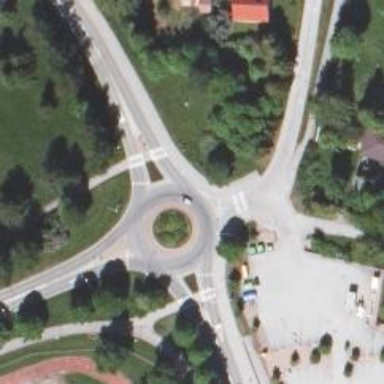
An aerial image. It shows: Secondary road made of asphalt leading to roundabout.